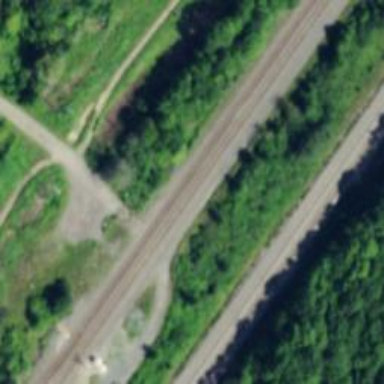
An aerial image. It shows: Level crossing along the railway.